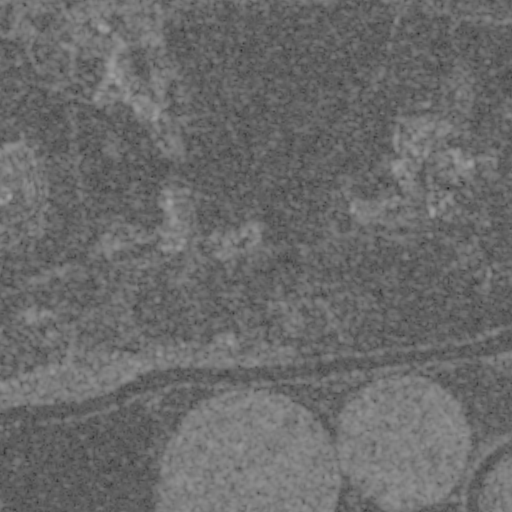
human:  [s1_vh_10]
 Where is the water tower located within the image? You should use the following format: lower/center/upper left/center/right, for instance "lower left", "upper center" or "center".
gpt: The water tower is located in the lower left of the image.
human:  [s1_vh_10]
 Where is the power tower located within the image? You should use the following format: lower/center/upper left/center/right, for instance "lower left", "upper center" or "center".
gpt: There is no power tower in the image.

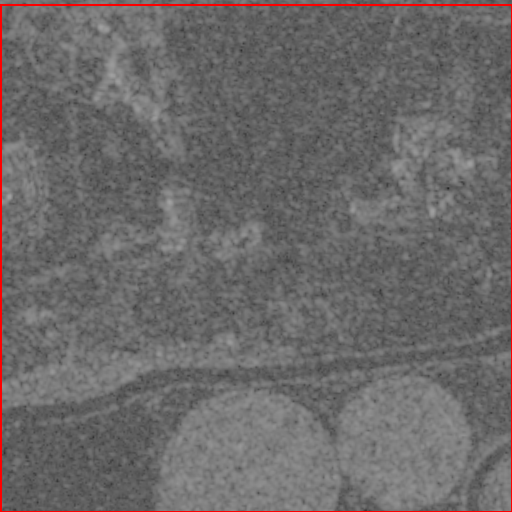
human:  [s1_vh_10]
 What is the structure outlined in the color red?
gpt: The structure outlined in red is a quarry.
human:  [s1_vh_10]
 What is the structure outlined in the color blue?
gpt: There is no blue outline.